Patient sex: M
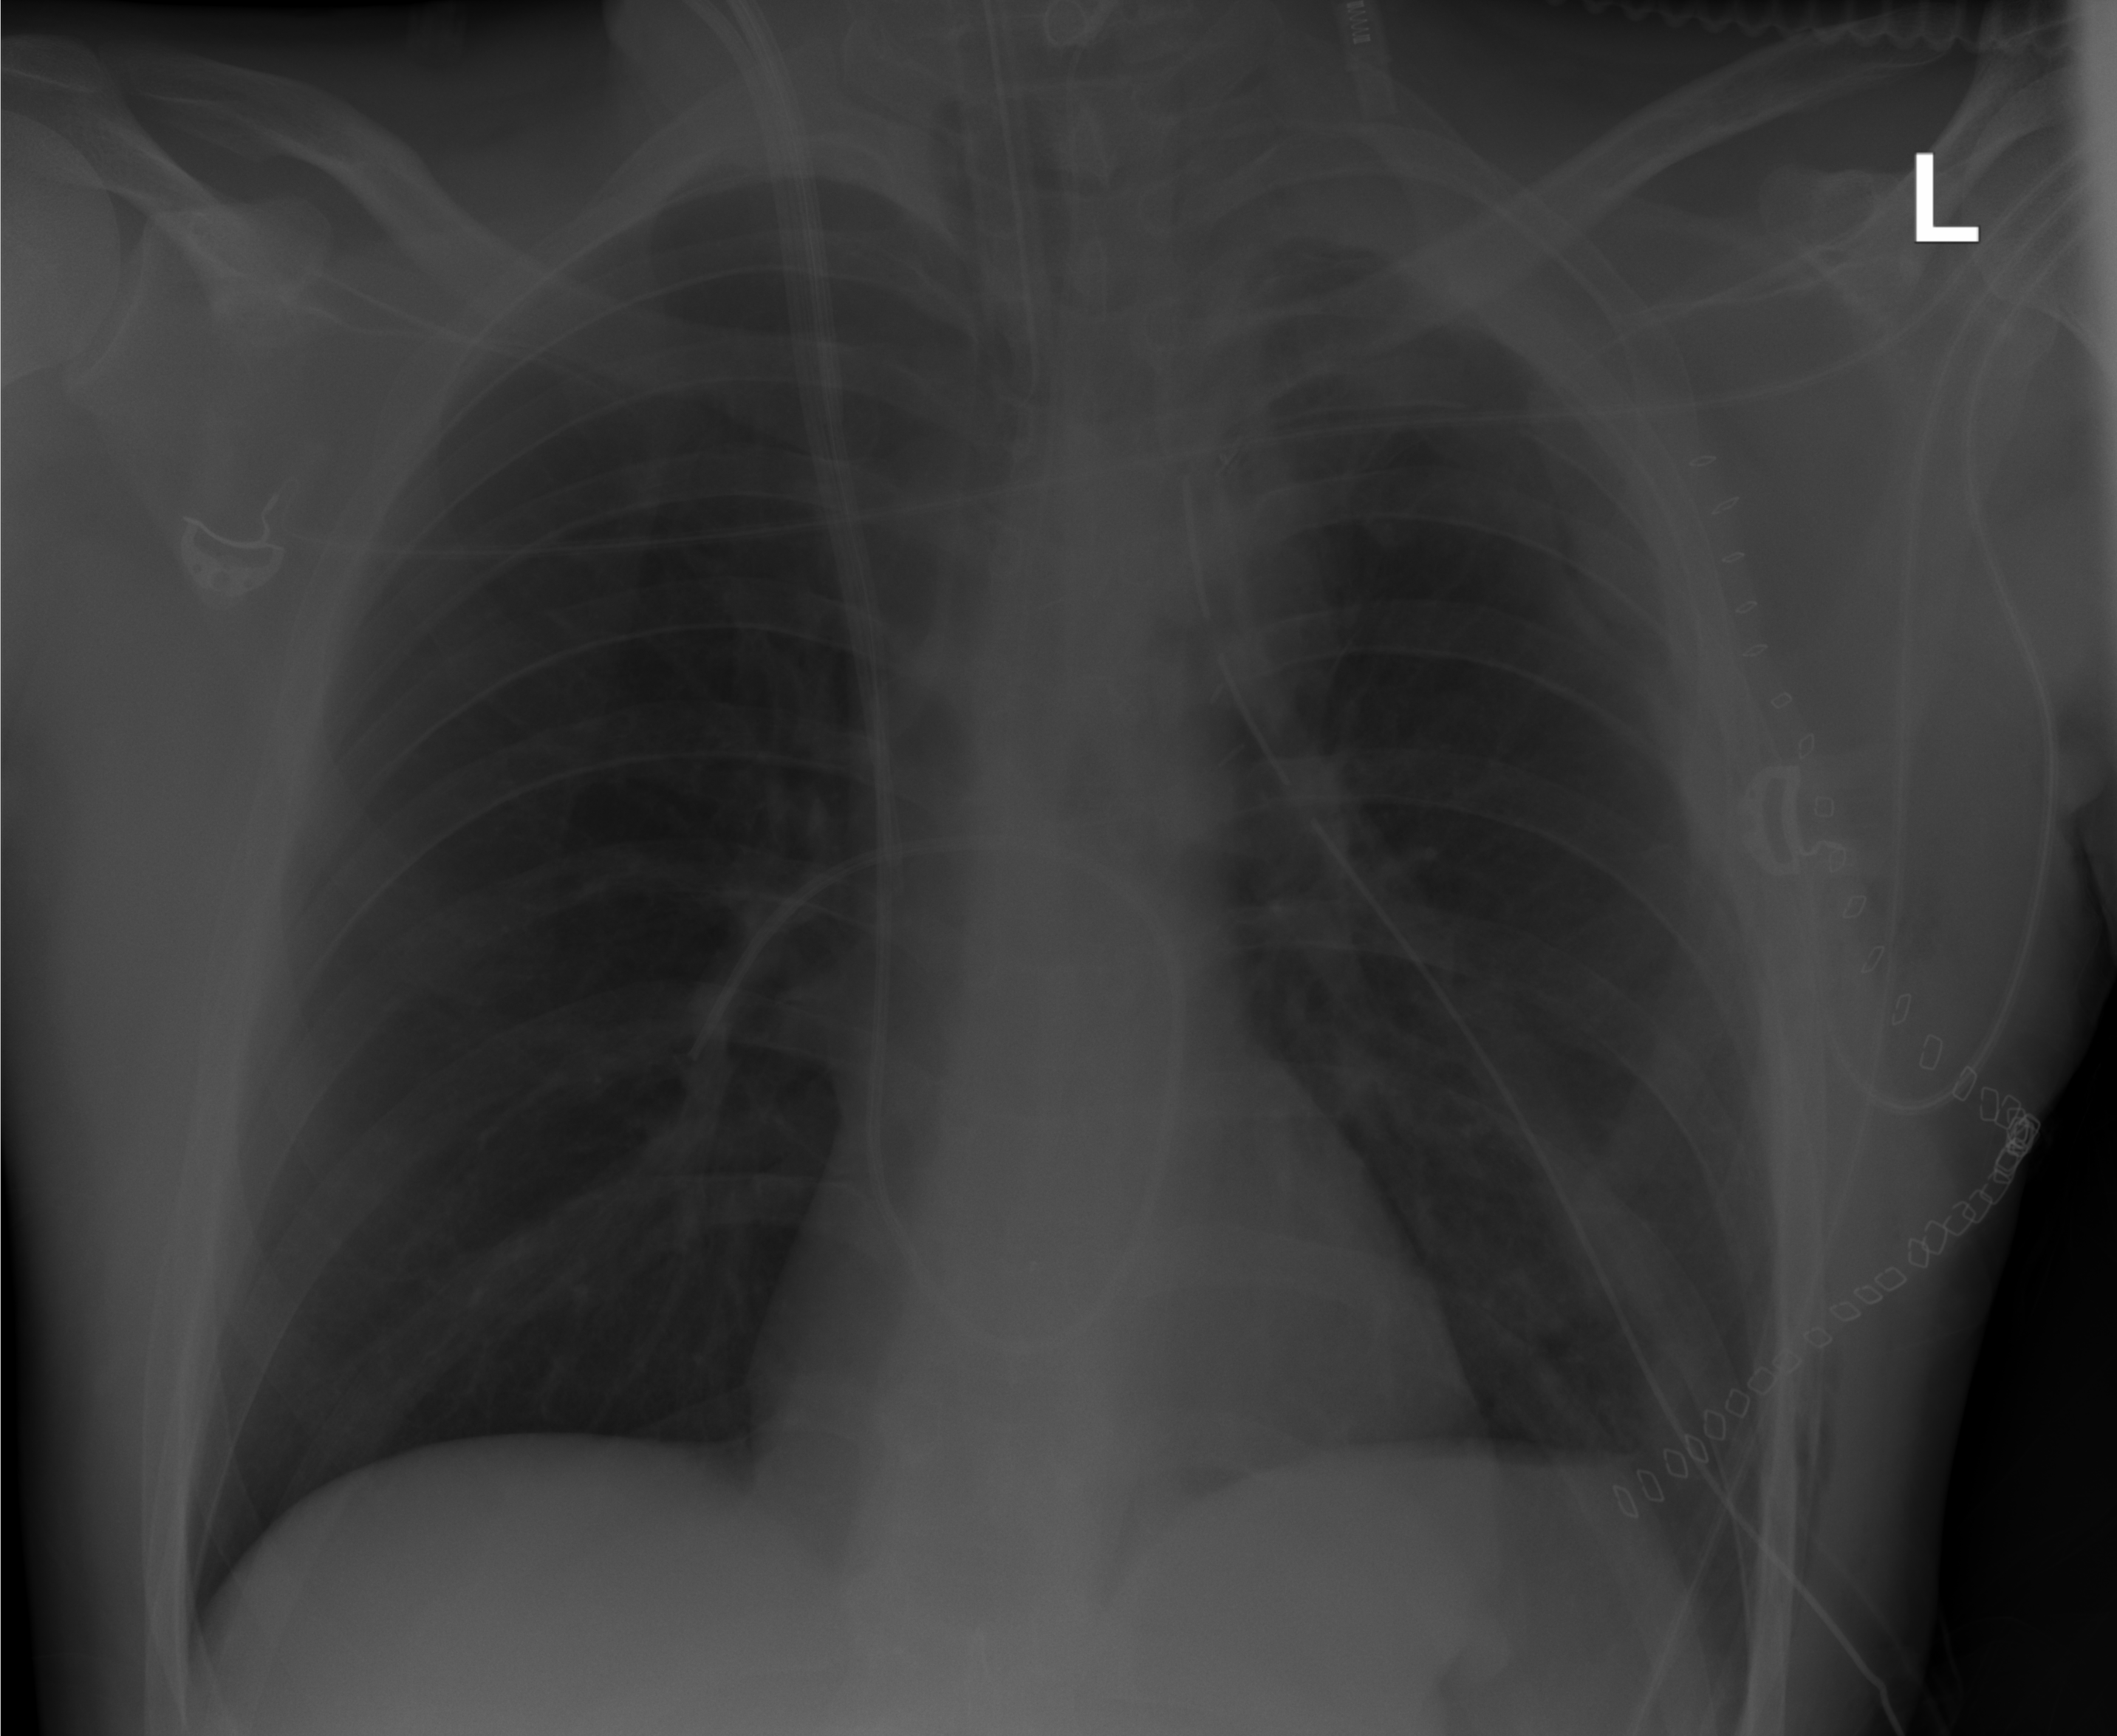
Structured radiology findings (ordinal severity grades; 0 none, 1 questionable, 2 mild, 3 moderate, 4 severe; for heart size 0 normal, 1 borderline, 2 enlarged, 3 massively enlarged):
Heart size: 0
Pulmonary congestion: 0
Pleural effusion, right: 0
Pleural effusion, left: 2
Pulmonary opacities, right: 0
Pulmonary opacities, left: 0
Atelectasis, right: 0
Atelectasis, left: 0